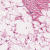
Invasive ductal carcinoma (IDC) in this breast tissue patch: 0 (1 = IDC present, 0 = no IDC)